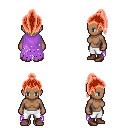
a pixel art fantasy rpg character, female body template, human, dark skin, maroon tattered cape, white pants, red long topknot hairstyle, brown shoes, four views (front, back, left, right), 2x2 character sprite sheet, small pixel art, hard edges, no anti-aliasing